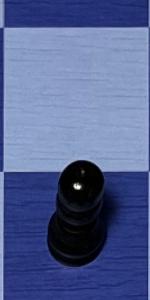
Label: Pawn_Black